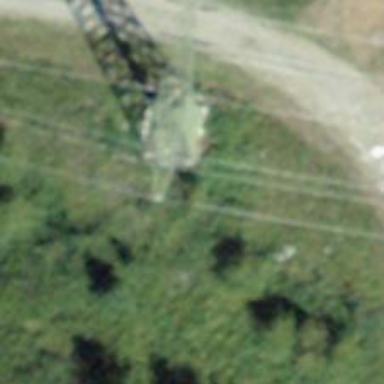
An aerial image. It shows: Three power lines with cables.